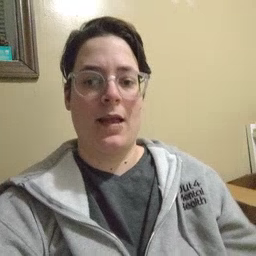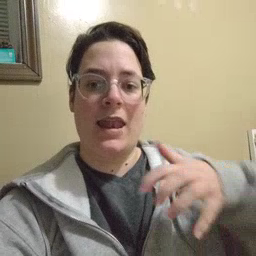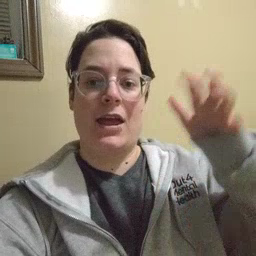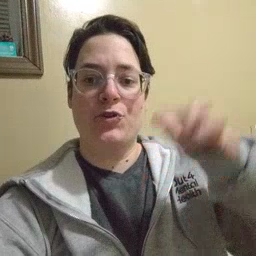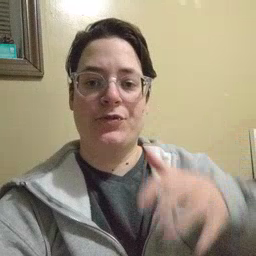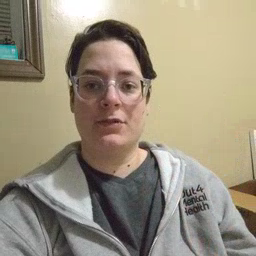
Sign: alligator